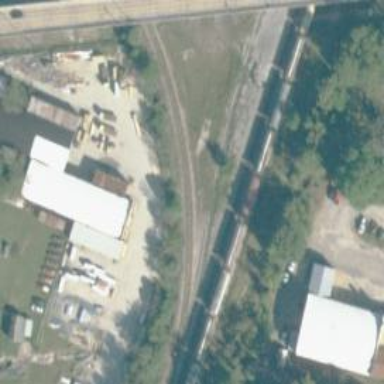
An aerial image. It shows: Rail spur service.